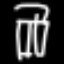
Label: pants